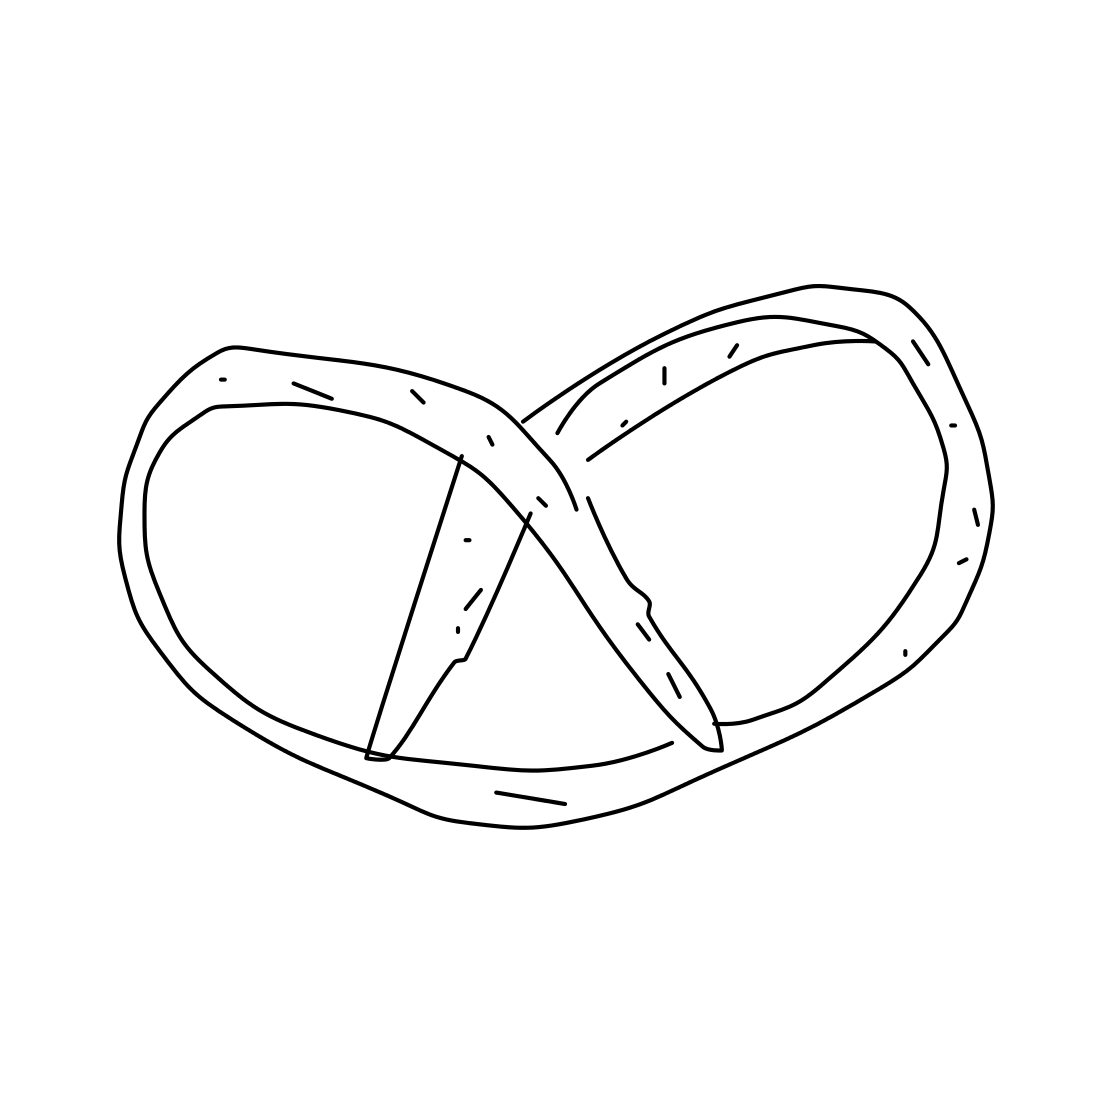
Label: pretzel